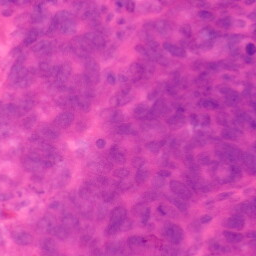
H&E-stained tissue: Colon